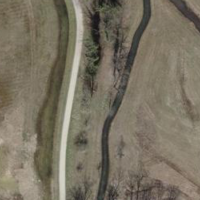
EUNIS habitat code: 23
Species observed at this site:
Tettigonia viridissima
Tetrix subulata
Lysimachia vulgaris
Libellula quadrimaculata
Orthetrum cancellatum
Milvus milvus
Turdus pilaris
Onychogomphus forcipatus
Epipactis palustris
Passer montanus